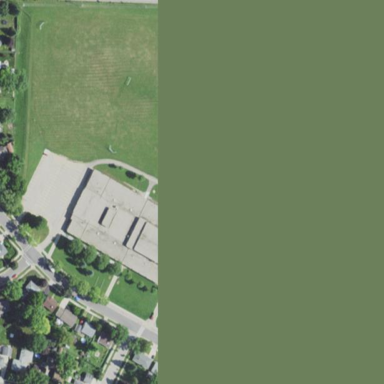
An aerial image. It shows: School.